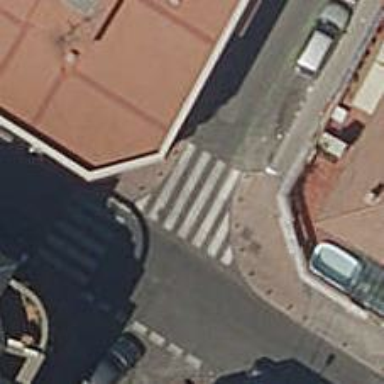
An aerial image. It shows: Marked zebra crossing on the road.